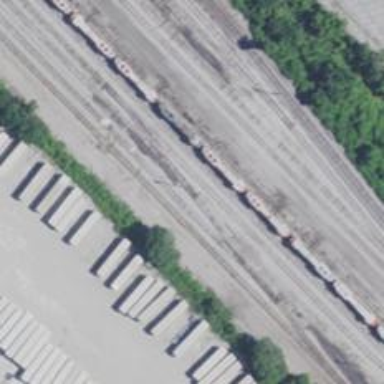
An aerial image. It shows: Railway yard in service.